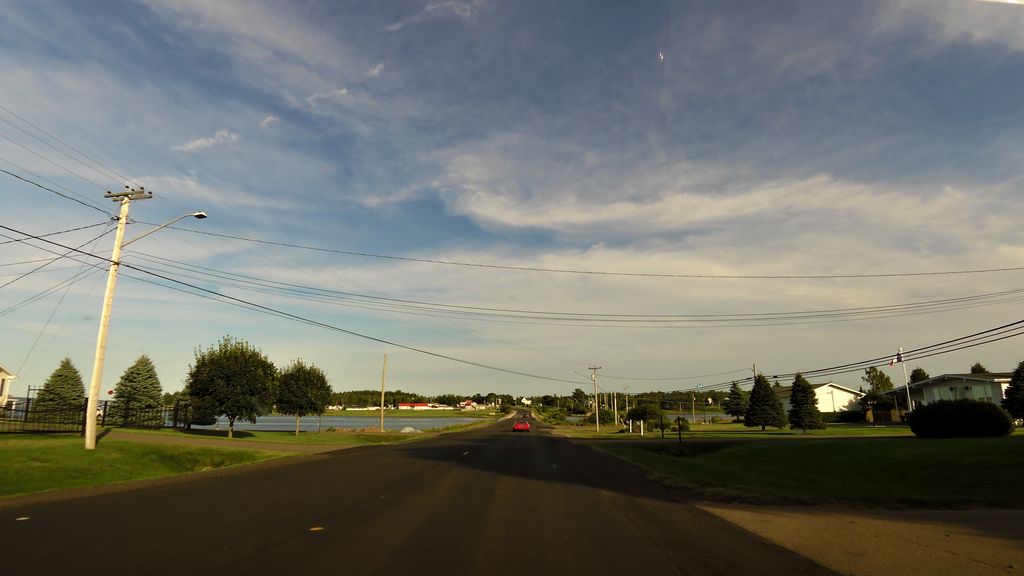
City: charlottetown